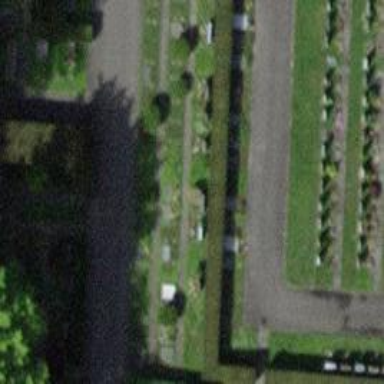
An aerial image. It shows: Grave yard.